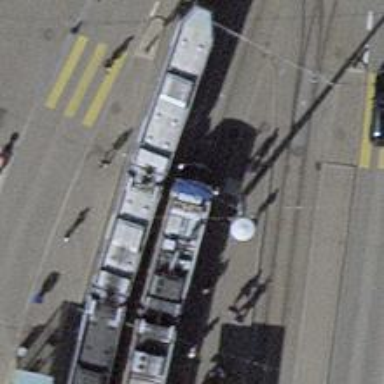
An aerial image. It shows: Tram stop with public transport connection.